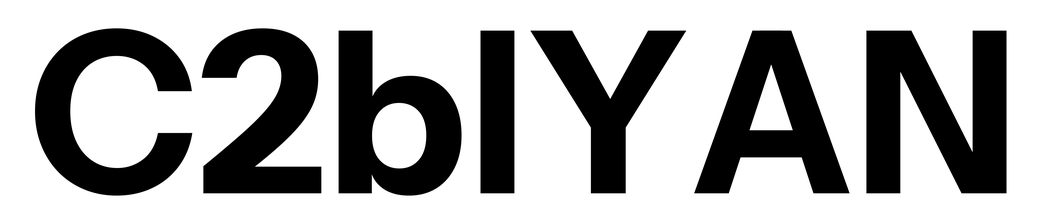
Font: InstrumentSans_Bold